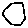
Label: hexagon